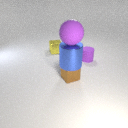
large blue metal cylinder above small brown metal cube